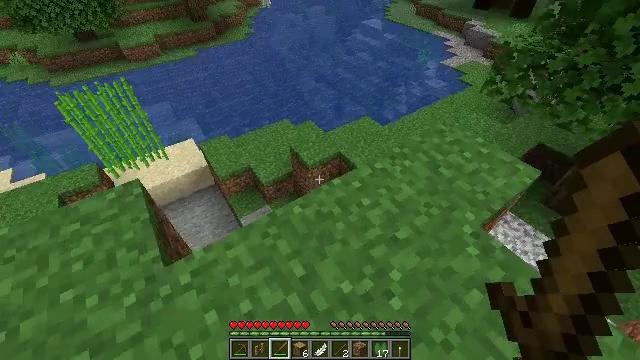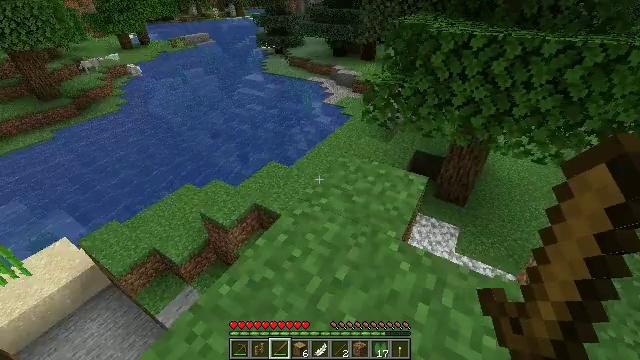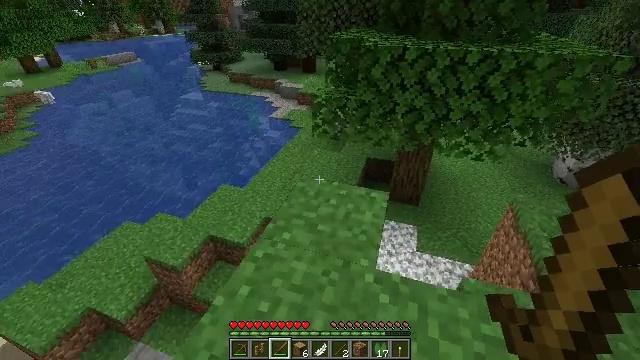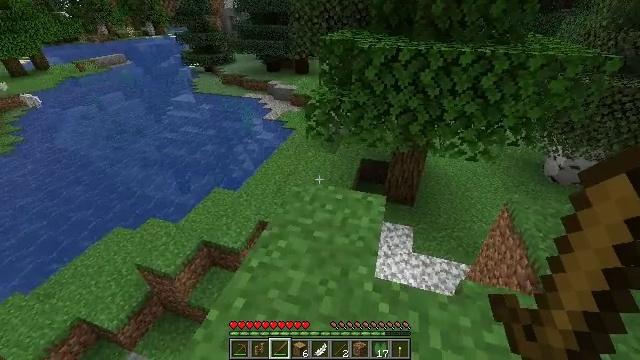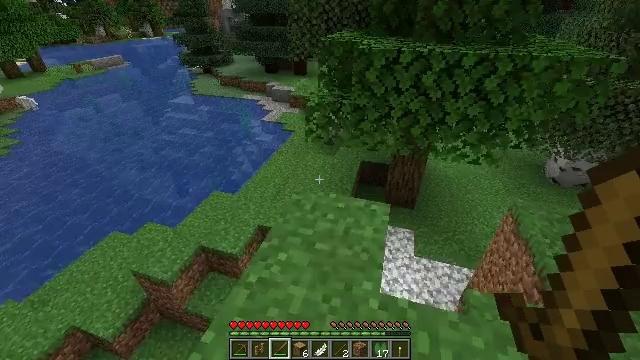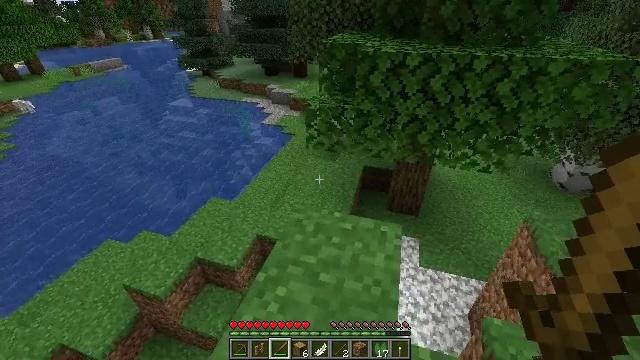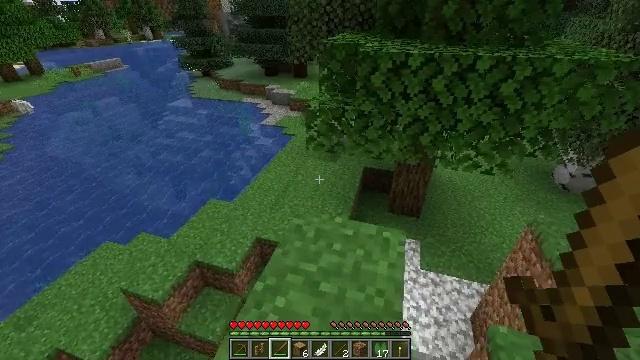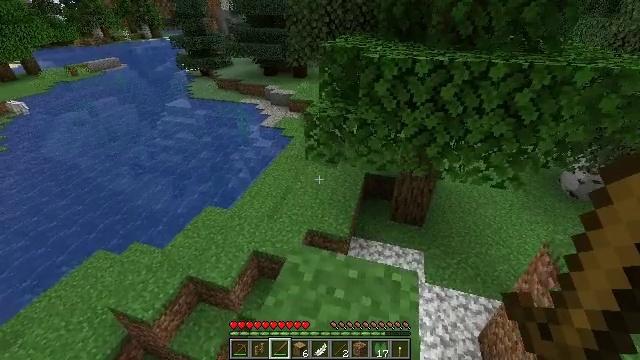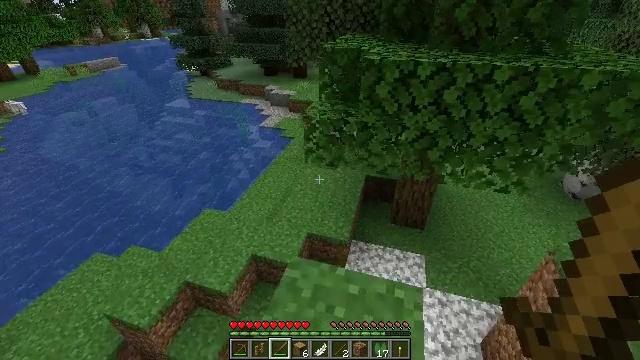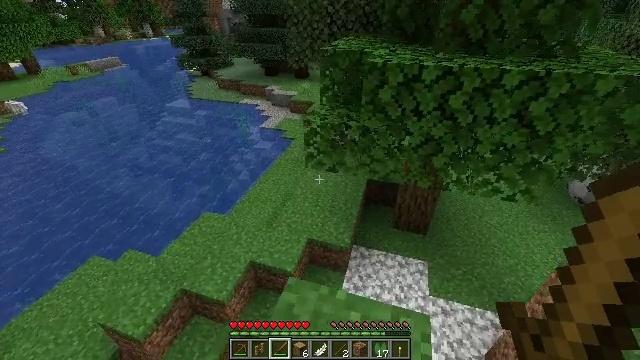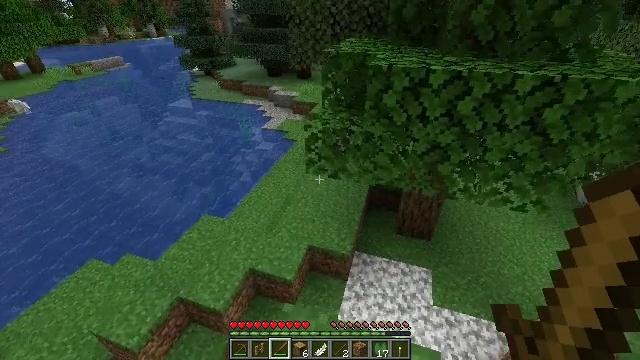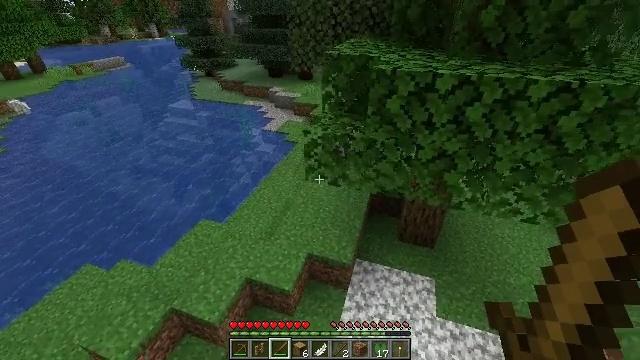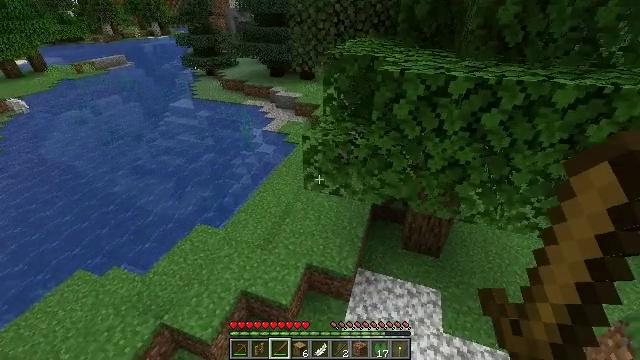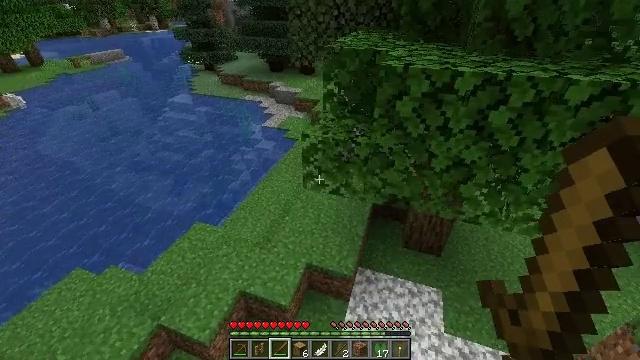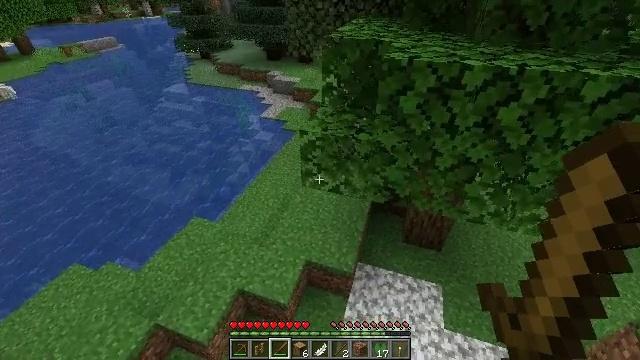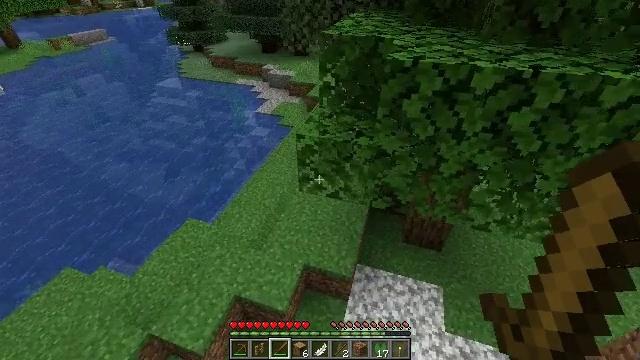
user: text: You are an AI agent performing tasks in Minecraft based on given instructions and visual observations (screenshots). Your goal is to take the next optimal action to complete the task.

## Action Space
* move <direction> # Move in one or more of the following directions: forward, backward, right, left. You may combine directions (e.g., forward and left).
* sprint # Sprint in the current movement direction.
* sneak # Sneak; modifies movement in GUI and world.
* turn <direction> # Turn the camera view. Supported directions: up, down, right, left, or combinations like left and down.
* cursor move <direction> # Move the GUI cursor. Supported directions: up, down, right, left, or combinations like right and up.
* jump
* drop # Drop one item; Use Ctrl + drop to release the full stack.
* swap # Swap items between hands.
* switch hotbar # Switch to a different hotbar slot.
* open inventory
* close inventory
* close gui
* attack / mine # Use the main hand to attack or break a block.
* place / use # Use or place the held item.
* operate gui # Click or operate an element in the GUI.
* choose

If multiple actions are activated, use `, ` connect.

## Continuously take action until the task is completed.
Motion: motion action
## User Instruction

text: Gather sugar cane for crafting.
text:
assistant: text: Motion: move forward, turn right and up
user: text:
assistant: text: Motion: move forward, turn right and up
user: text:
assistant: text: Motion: move forward, turn right
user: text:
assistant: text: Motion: move forward
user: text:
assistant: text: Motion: move forward
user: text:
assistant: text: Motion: move forward
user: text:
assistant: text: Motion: move forward
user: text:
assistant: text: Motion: move forward
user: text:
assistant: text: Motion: move forward
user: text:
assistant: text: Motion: move forward
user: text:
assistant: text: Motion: move forward
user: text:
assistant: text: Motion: move forward
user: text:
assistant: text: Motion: move forward, turn down
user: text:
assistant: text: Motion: move forward, turn down
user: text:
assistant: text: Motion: move forward, turn down
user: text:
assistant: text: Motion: move forward
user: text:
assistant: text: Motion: move forward
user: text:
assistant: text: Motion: move forward, turn left and up
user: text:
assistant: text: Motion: move forward, turn left and up
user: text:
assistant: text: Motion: move forward, turn left and up
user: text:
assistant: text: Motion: move forward, turn left
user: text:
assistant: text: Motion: move forward
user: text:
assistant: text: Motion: move forward, turn left
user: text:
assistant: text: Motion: move forward, turn left
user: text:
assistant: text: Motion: move forward, turn left and up
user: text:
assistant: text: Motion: move forward, turn left and up
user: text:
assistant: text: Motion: move forward
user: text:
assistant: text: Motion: move forward
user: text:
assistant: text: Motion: move forward
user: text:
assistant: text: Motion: move forward, turn left